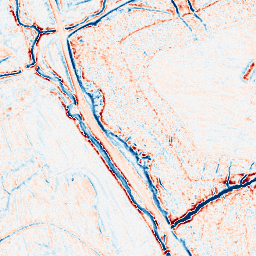
Category: edge_preserving
Decomposition family: bilateral
Decomposition parameters: d: 9
sigma_color: 75
sigma_space: 150
Upsampling method: quintic
Upsampling parameters: scale: 8
Upsampling scale: 8